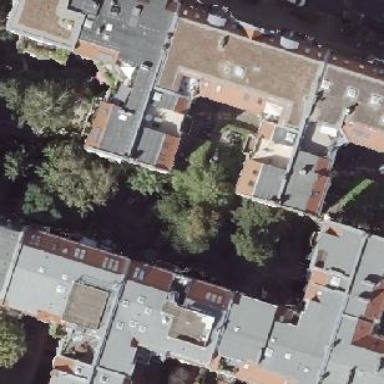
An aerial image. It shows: Building with apartments featuring unique double saltbox roof shape.